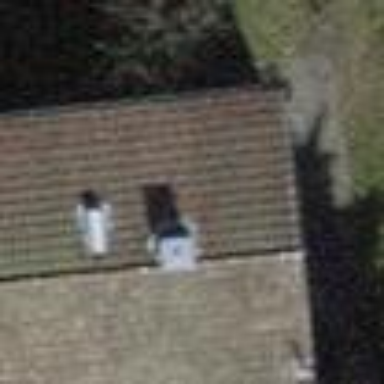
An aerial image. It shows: Building with tiled roof.